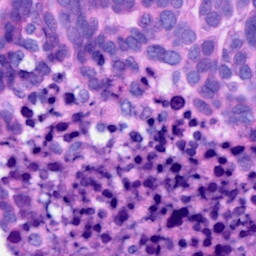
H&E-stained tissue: Ovarian